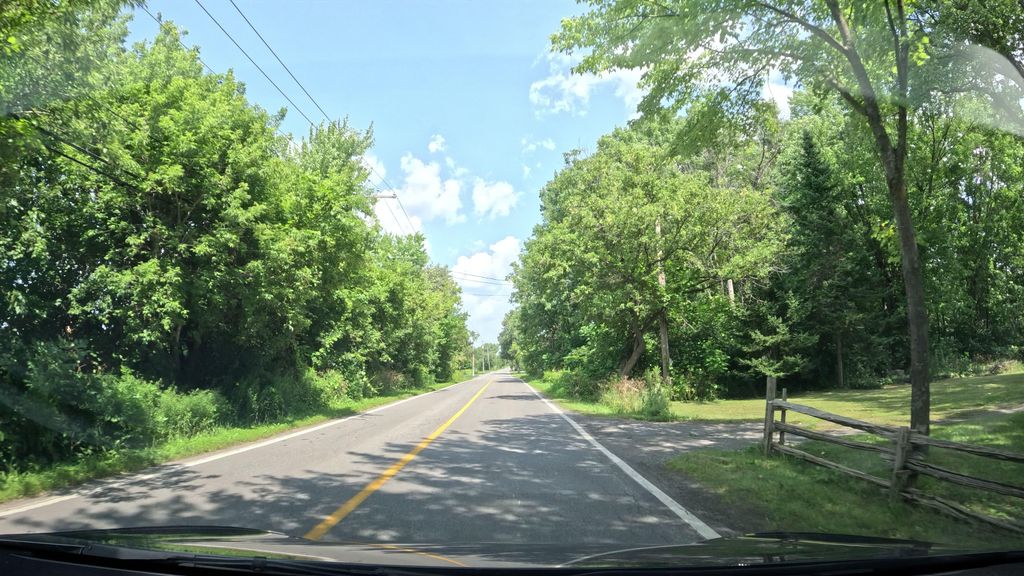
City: montreal